Question: I was inspecting Northwind database. There is one View called 'Invoice' fairly complicated.
I tried to change the original sql (pull last inner join up, merge with the other inner join statement).
'Official' code to get invoice: (correct)
'''
SELECT *
FROM dbo.Shippers as shipper
INNER JOIN dbo.Products as product
INNER JOIN dbo.Employees as employee
INNER JOIN dbo.Customers as customer
INNER JOIN orders as orders
ON customer.CustomerID = orders.CustomerID
ON employee.EmployeeID = orders.EmployeeID
INNER JOIN dbo.[Order Details]
ON orders.OrderID = dbo.[Order Details].OrderID
ON product.ProductID = dbo.[Order Details].ProductID
ON shipper.ShipperID = orders.ShipVia
'''
My first try: (doesn't work)
'''
SELECT *
FROM dbo.Shippers as shipper
INNER JOIN dbo.Products as product
INNER JOIN dbo.Employees as employee
INNER JOIN dbo.Customers as customer
INNER JOIN orders as orders
INNER JOIN dbo.[Order Details]
ON orders.OrderID = dbo.[Order Details].OrderID
ON product.ProductID = dbo.[Order Details].ProductID
ON shipper.ShipperID = orders.ShipVia
ON customer.CustomerID = orders.CustomerID
ON employee.EmployeeID = orders.EmployeeID
'''
My second try (works):
'''
select *
from Orders as orders
inner join Shippers as ships
on ships.ShipperID = orders.ShipVia
inner join [Order Details] as ods
on ods.OrderID = orders.OrderID
inner join Products as products
on ods.ProductID = products.ProductID
inner join Customers as customers
on customers.CustomerID = orders.CustomerID
'''
Both of them return 2155 lines of record.
Here is a reference for Table Structure:

My question is why 'my first try' is not right ?
Also, do you think my second try is right ?
Thanks
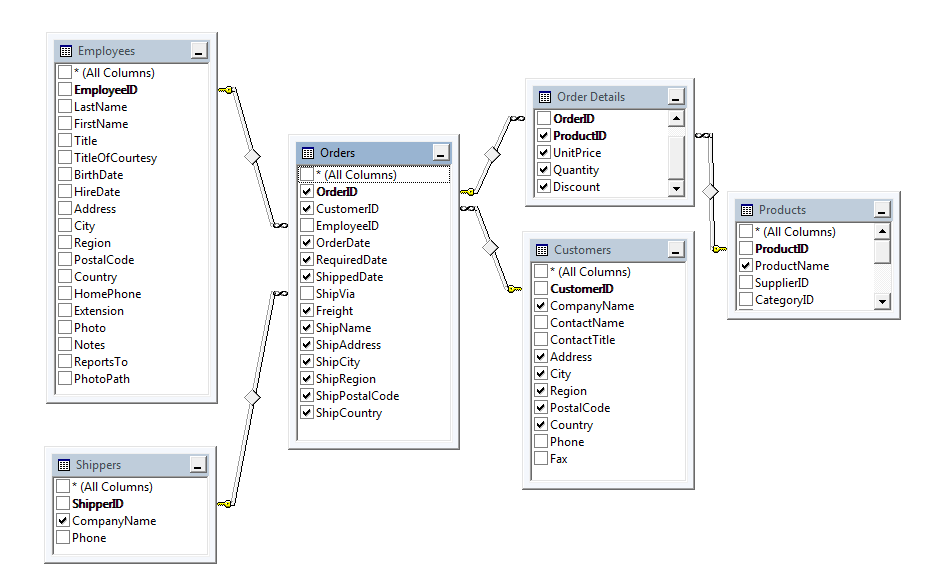
Answer: Each 'ON' clause is used to specify the join conditions for the most immediate preceding 'JOIN' clause that hasn't yet had an 'ON' specified.
So, indenting to show how they're matching up:
'''
SELECT *
FROM dbo.Shippers as shipper
INNER JOIN dbo.Products as product
INNER JOIN dbo.Employees as employee
INNER JOIN dbo.Customers as customer
INNER JOIN orders as orders
INNER JOIN dbo.[Order Details]
ON orders.OrderID = dbo.[Order Details].OrderID
ON product.ProductID = dbo.[Order Details].ProductID
ON shipper.ShipperID = orders.ShipVia
ON customer.CustomerID = orders.CustomerID
ON employee.EmployeeID = orders.EmployeeID
'''
And the most deeply nested 'JOIN' will be performed first. So, whilst the inner most join seems to be correct (joining 'orders' to 'Order Details' with an 'ON' clause of 'orders.OrderID = dbo.[Order Details].OrderID'), the next one out is incorrect - we're trying to join 'customer' to the result of the previous join (or 'orders' and 'order details'), but with an 'ON' clause of 'product.ProductID = dbo.[Order Details].ProductID' - and that's wrong because we've not joined to the 'product' table yet.
You might try re-arranging them as:
'''
SELECT *
FROM dbo.Shippers as shipper
INNER JOIN dbo.Products as product
INNER JOIN dbo.Employees as employee
INNER JOIN dbo.Customers as customer
INNER JOIN orders as orders
INNER JOIN dbo.[Order Details]
ON orders.OrderID = dbo.[Order Details].OrderID
ON customer.CustomerID = orders.CustomerID
ON employee.EmployeeID = orders.EmployeeID
ON product.ProductID = dbo.[Order Details].ProductID
ON shipper.ShipperID = orders.ShipVia
'''
Where now at least each 'ON' clause is dealing in terms of table aliases that are in scope for each join.
However, I'd usually recommend (except for complex joins) to follow a pattern of:
'''
FROM a
INNER JOIN b
ON a.column = b.column
INNER JOIN c
ON a_or_b.column = c.column
...
'''
Where each 'ON' clause is kept close to the 'JOIN' clause that it's actually specifying the conditions for, much like your second attempt. I can see no reason for trying to get all of the 'JOIN's to occur at the top of the 'FROM'.